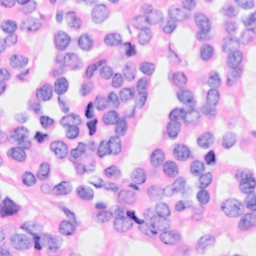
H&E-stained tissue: Breast